Question: I am adding a UISearchBar to my UITableView. Like in many apps, the search bar would initially be hidden behind the navigation bar until the user scrolls upwards, revealing it. I use the code bellow to initially hide the search bar which works very well when the table view has enough cells to need scrolling, but does not hide the bar when there are only a few cells in the table view. How can I go about hiding the search bar when there are less than enough cells to cause the table view to scroll.
Current Code:
'''
- (void)viewDidLayoutSubviews {
[super viewDidLayoutSubviews];
if (!self.layedOutHeader) {
CGPoint contentOffset = self.alertsTableView.contentOffset;
if (contentOffset.y == -64 || contentOffset.y == 0) {
contentOffset.y += CGRectGetHeight(self.alertsTableView.tableHeaderView.frame);
self.alertsTableView.contentOffset = contentOffset;
}
self.layedOutHeader = YES;
}
}
'''
Here is an example of how when only a few cells are present, the search bar is not hidden:

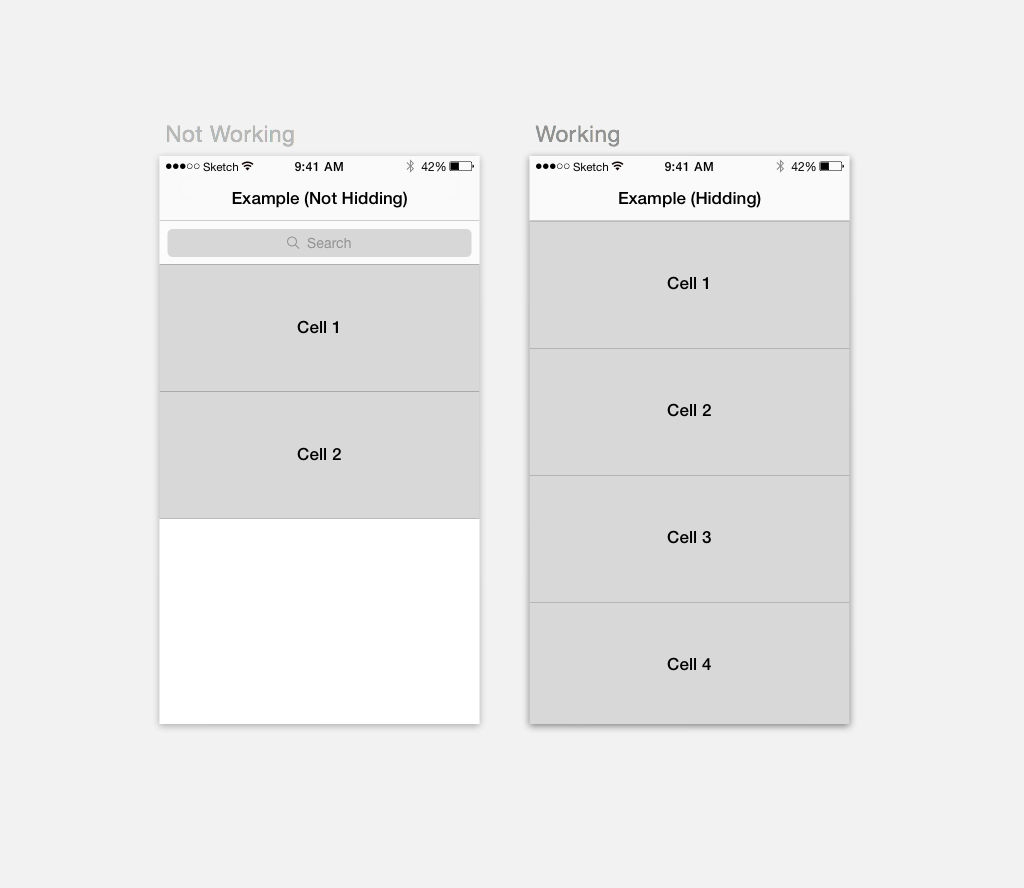
Answer: Try to add 'tableFooterView' with the required height to fill the screen when you don't have enough cells.